Field crop: maize
Growth stage: 2
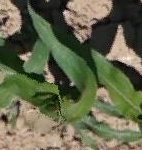
Species: maize